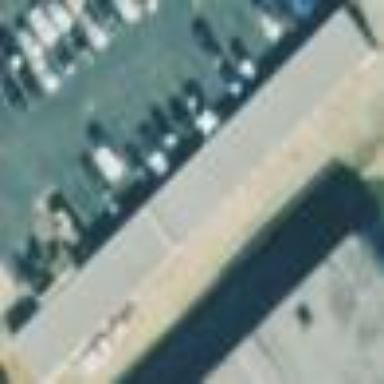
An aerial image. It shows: Warehouse building.